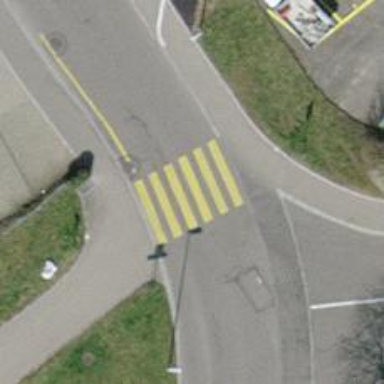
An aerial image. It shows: Uncontrolled footway crossing with markings.